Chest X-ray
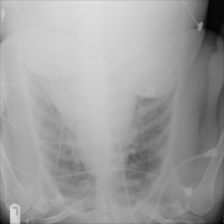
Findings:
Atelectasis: negative
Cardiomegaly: negative
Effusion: negative
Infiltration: negative
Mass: negative
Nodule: negative
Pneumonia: negative
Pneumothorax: negative
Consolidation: negative
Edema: negative
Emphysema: negative
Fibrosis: negative
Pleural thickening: negative
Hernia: negative